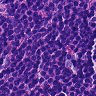
Metastatic tissue present: no